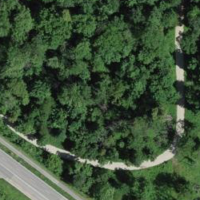
EUNIS habitat code: 44
Species observed at this site:
Pyrrhula pyrrhula